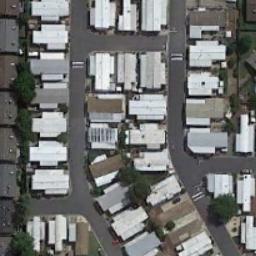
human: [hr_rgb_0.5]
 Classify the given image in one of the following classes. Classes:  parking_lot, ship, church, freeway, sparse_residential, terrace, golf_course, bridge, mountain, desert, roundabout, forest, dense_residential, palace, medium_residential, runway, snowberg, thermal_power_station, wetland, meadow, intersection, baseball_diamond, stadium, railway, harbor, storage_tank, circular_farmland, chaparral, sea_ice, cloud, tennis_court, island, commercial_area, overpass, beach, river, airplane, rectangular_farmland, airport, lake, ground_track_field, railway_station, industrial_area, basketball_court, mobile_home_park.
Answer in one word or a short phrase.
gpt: mobile_home_park